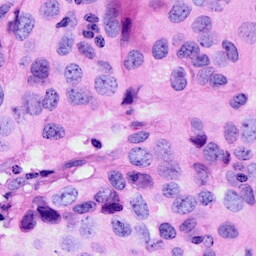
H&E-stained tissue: Breast